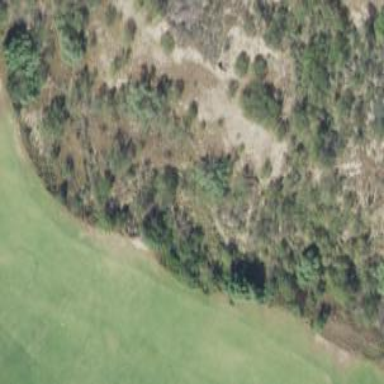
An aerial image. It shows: Rough area in golf course.